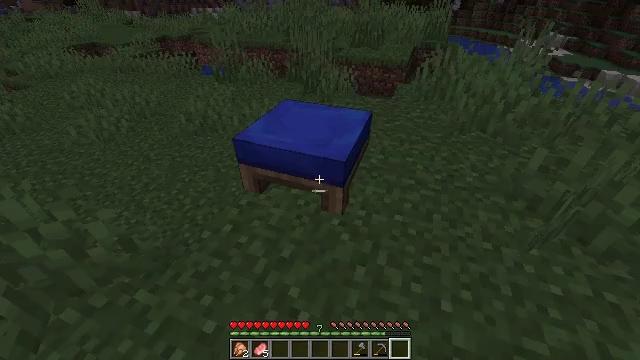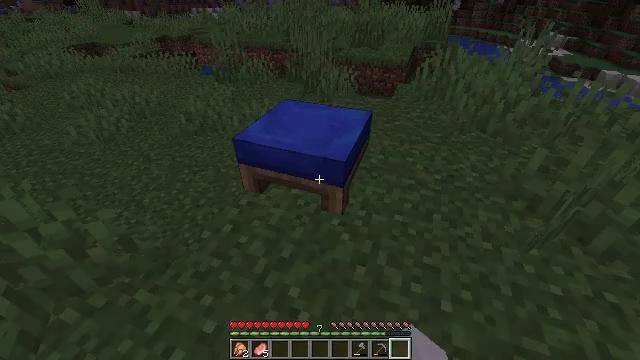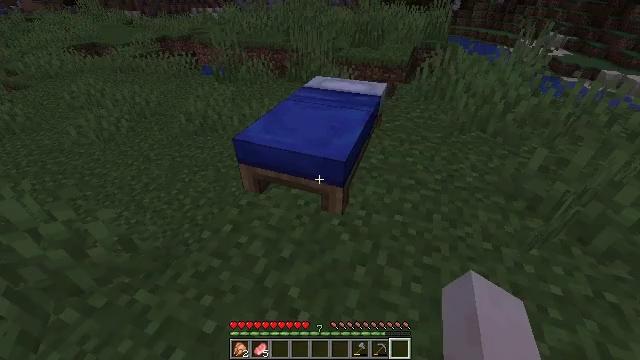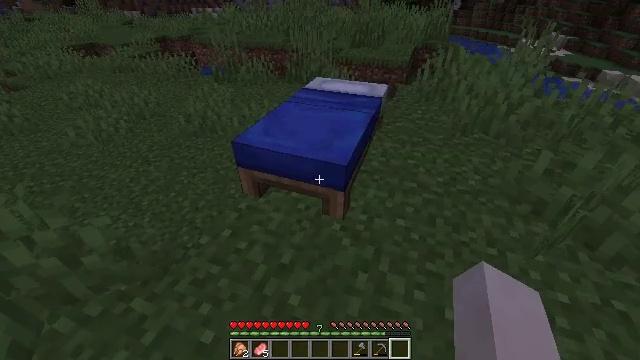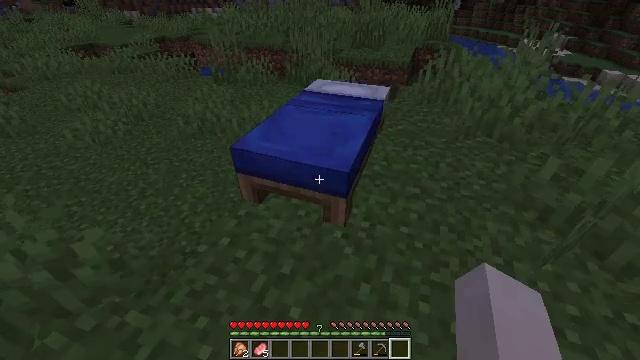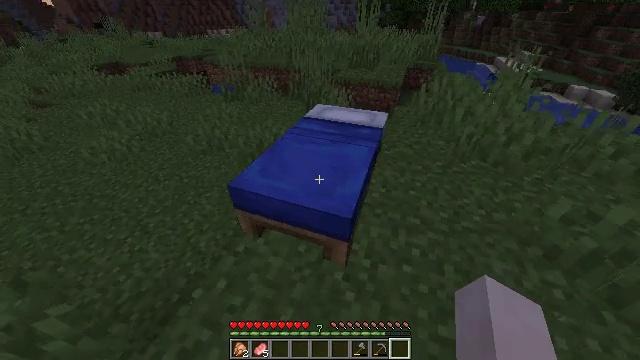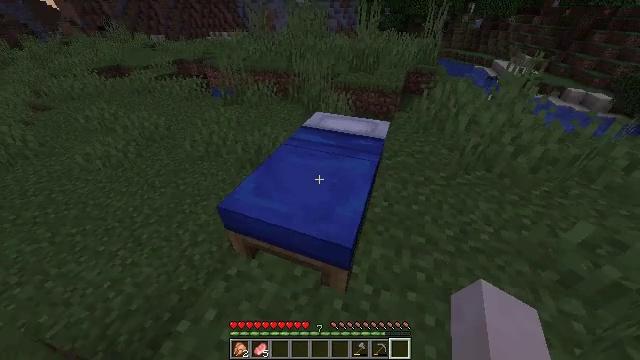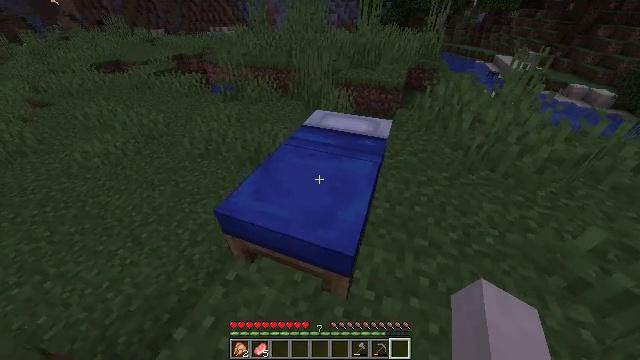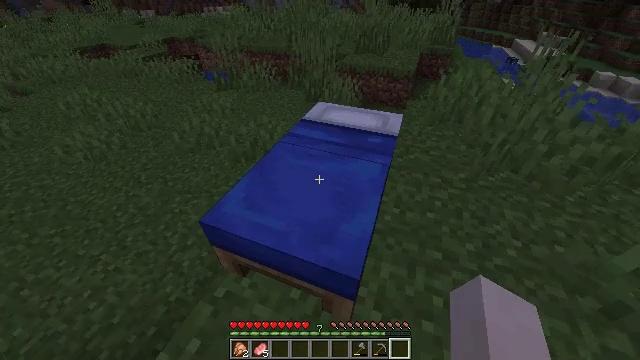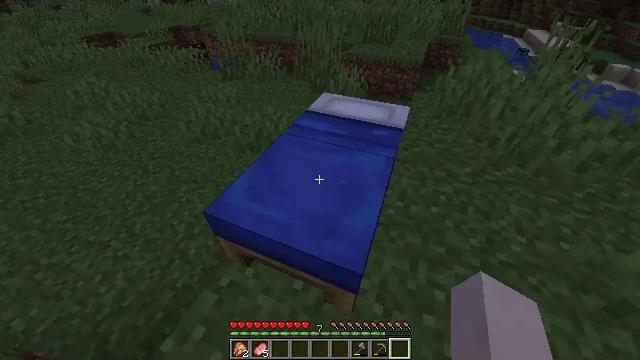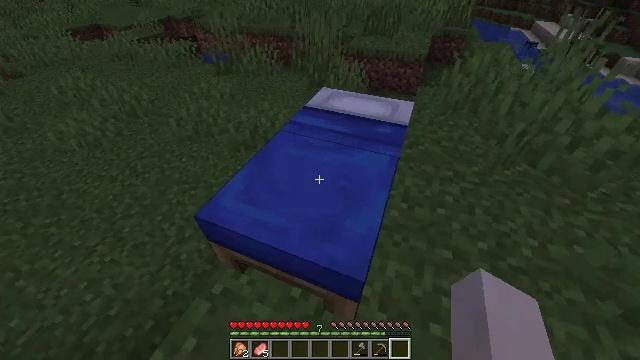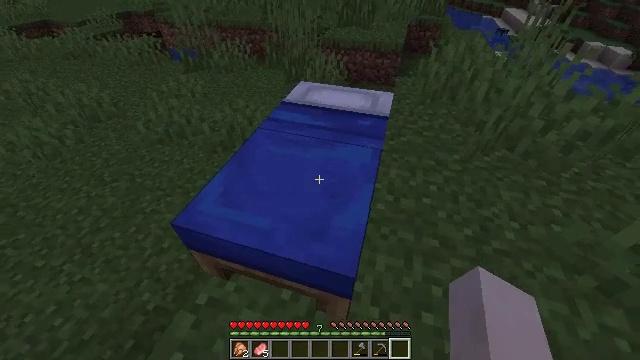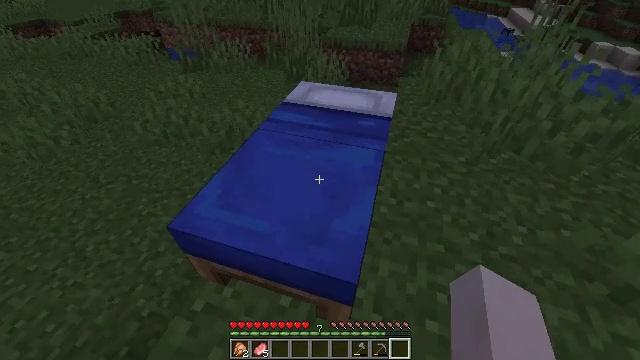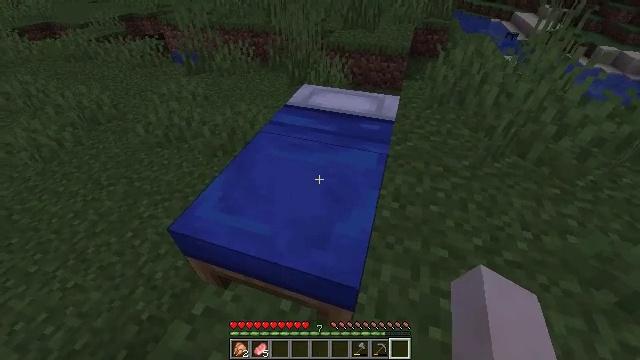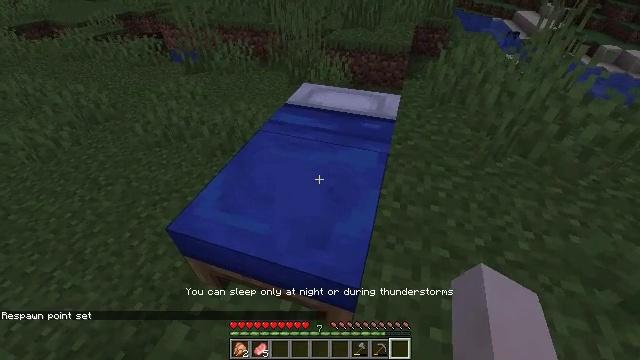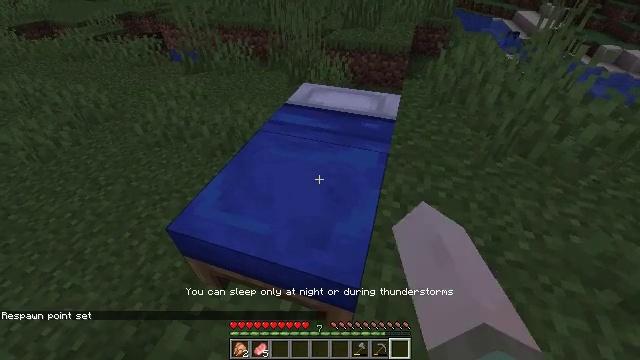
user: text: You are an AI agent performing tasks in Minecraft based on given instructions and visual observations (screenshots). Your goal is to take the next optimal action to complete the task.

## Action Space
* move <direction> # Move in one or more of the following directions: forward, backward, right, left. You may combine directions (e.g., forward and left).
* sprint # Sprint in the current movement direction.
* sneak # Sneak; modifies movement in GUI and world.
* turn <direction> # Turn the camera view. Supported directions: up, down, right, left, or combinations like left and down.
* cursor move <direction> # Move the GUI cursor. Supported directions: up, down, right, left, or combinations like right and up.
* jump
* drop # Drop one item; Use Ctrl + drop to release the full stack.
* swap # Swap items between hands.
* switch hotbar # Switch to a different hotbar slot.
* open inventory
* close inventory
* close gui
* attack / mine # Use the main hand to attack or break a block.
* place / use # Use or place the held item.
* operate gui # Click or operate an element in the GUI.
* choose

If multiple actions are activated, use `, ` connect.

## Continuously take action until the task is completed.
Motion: motion action
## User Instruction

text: Mine the blue bed to pick it up.
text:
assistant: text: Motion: sprint
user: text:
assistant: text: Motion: sprint
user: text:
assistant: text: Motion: move forward, sprint
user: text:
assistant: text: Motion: move forward, sprint
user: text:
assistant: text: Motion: move forward, sprint
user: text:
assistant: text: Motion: move forward, sprint
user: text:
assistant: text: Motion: sprint, turn down
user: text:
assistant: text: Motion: sprint, turn down
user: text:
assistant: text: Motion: sprint, turn left and down, use / place
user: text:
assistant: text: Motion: sprint, use / place
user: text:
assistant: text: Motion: sprint, turn right, use / place
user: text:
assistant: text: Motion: sprint
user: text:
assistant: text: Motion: no_op
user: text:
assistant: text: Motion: no_op
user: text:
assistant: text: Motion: no_op
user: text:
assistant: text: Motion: no_op
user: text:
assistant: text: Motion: no_op
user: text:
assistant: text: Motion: no_op
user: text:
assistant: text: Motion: no_op
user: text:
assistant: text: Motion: no_op
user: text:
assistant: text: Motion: no_op
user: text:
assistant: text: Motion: no_op
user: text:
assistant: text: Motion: no_op
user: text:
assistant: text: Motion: no_op
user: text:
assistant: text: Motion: no_op
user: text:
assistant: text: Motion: turn left
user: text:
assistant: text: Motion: turn left and up
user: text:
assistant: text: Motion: turn left and up
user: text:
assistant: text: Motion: turn left and up
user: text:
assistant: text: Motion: turn left and up